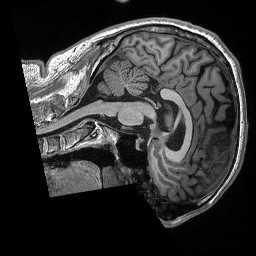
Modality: T1w
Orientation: sagittal
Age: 30
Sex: male
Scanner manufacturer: siemens
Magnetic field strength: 3 T
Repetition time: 2.3 s
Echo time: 0.00298 s